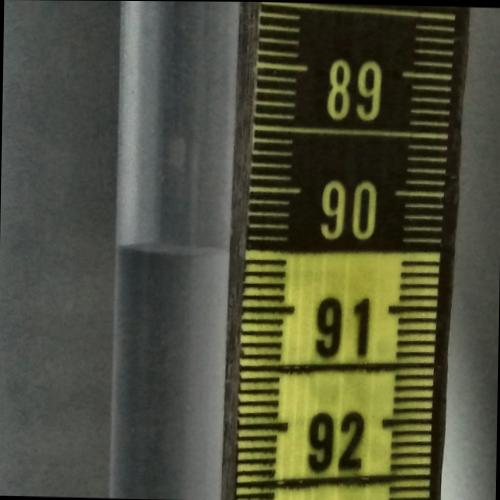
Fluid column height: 90.5 cm